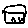
Label: house